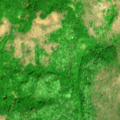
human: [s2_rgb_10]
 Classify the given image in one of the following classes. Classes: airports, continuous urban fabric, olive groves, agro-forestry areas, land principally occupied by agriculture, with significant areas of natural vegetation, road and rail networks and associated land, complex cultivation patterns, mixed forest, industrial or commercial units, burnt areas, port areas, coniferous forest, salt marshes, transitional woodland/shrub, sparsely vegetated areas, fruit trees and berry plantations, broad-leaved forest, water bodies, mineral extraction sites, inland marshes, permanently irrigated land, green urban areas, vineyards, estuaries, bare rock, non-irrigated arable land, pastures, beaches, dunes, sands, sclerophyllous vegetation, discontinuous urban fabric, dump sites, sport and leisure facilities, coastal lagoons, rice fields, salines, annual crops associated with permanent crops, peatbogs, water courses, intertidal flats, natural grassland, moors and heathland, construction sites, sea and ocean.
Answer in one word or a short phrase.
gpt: broad-leaved forest, natural grassland, transitional woodland/shrub